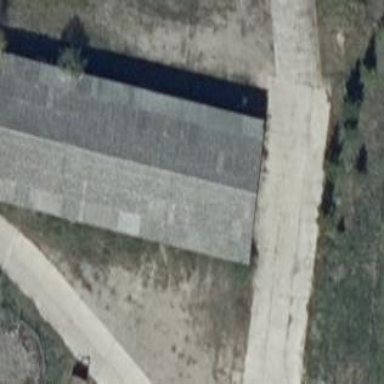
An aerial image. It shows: Gabled grey-colored farm auxiliary building with the roof oriented along its structure.